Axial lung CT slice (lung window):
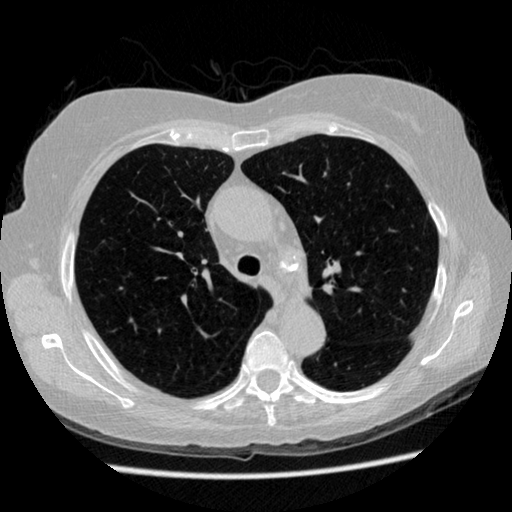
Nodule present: no